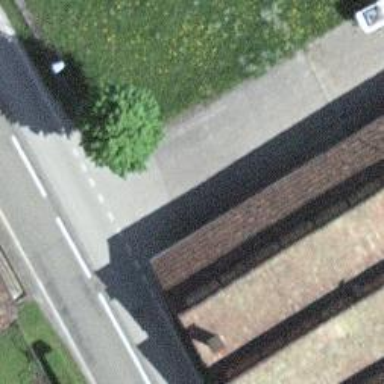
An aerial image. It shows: Bus stop along the road.